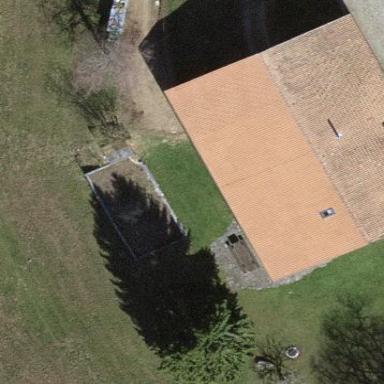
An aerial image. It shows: Farm building.